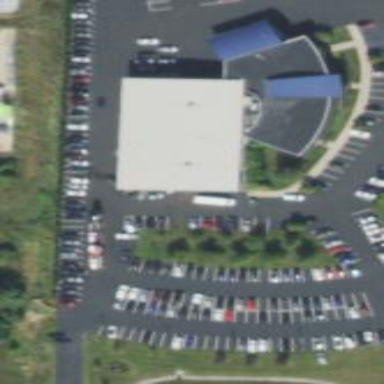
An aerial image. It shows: Car shop building.